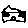
Label: house